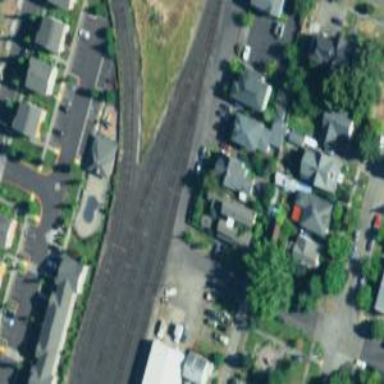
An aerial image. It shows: Railway siding for service.